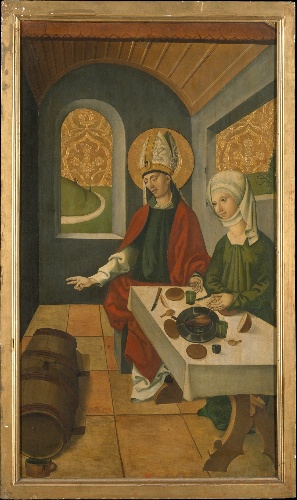
Title: Saint Remigius Replenishing the Barrel of Wine; (interior) Saint Remigius and the Burning Wheat
Artist: Swiss Painter
Date: ca. 1500–1505
Object type: Painting
Classification: Paintings
Medium: Oil, gold, and white metal on wood
Dimensions: 54 1/4 x 30 1/2 in. (137.8 x 77.5 cm)
Department: European Paintings
Credit line: Purchase, 1871
Accession year: 1871
Repository: Metropolitan Museum of Art, New York, NY
Tags: Wine|Girls|Men|Women|Saints